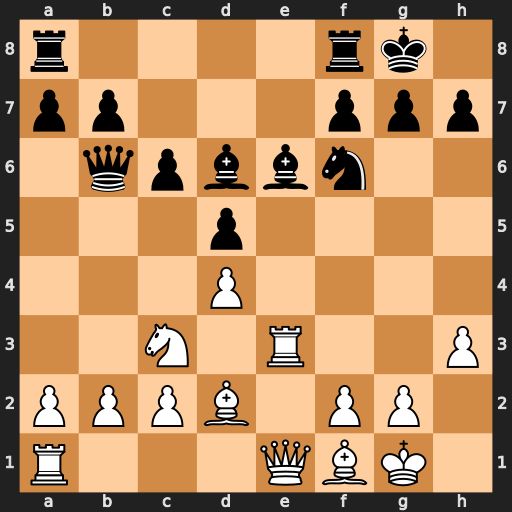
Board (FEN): r4rk1/pp3ppp/1qpbbn2/3p4/3P4/2N1R2P/PPPB1PP1/R3QBK1
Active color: w
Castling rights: -
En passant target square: -
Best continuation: Rxe6 fxe6 Qxe6+ Rf7 Qxd6